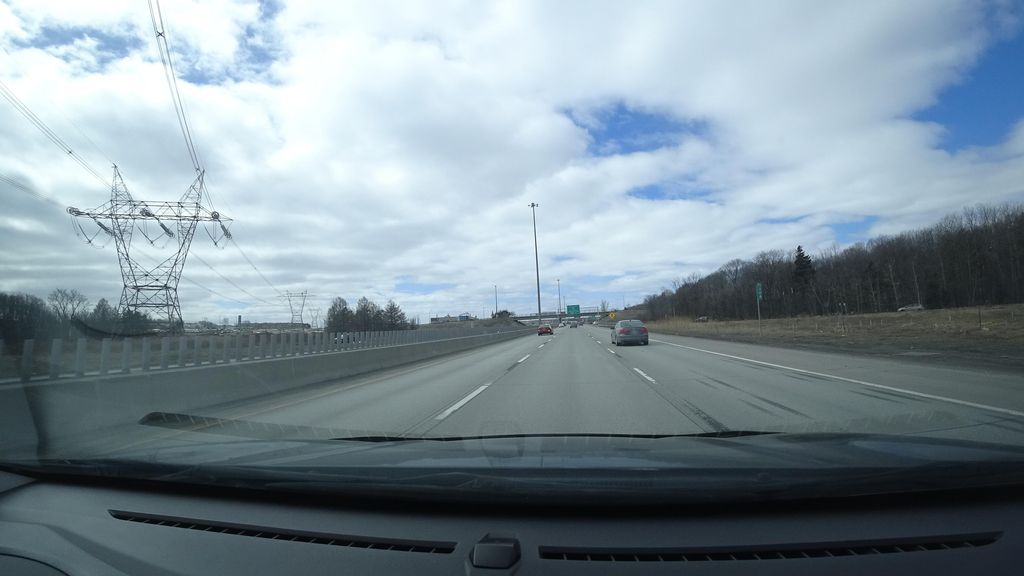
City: quebec_city